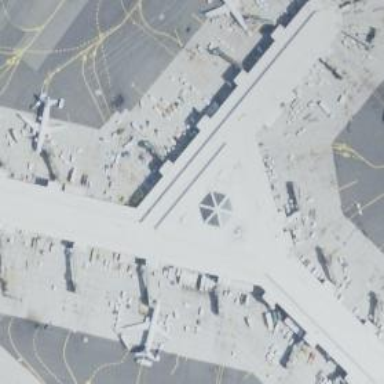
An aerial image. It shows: Airport gate.